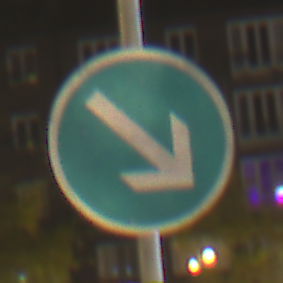
Verkehrszeichen: VorgeschriebeneVorbeifahrtRechts
Umgebung: Outdoor, Urban
Tageszeit: Night
Wetter: Clear
Licht: Artificial
Jahreszeit: NotSpecified
Kontrast: HighContrast